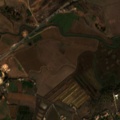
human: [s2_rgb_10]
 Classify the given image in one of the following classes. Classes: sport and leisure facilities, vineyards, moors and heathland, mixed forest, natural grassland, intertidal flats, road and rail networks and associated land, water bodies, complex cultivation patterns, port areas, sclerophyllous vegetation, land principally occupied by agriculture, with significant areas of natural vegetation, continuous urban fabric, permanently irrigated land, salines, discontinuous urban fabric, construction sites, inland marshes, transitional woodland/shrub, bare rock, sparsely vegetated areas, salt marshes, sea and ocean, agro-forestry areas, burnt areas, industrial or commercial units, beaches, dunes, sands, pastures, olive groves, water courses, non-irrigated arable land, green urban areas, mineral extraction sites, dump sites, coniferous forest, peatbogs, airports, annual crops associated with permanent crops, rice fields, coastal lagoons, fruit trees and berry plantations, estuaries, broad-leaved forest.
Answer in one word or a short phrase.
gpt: continuous urban fabric, permanently irrigated land, pastures, annual crops associated with permanent crops, complex cultivation patterns, salt marshes